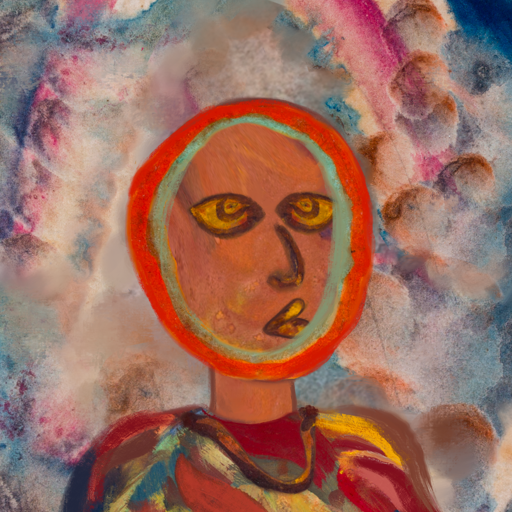
Background: Rupkatha, Head And Neck Side: Mother_And_Son_Son, Face Side: Comrade, Bust: Mother_And_Son_Son, Hair Side: Sisters, Head Accessory: Blank, Second Necklace: Comrade, Necklace: Blank, Baby: Blank